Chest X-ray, AP view. Patient: 62 years old, sex M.
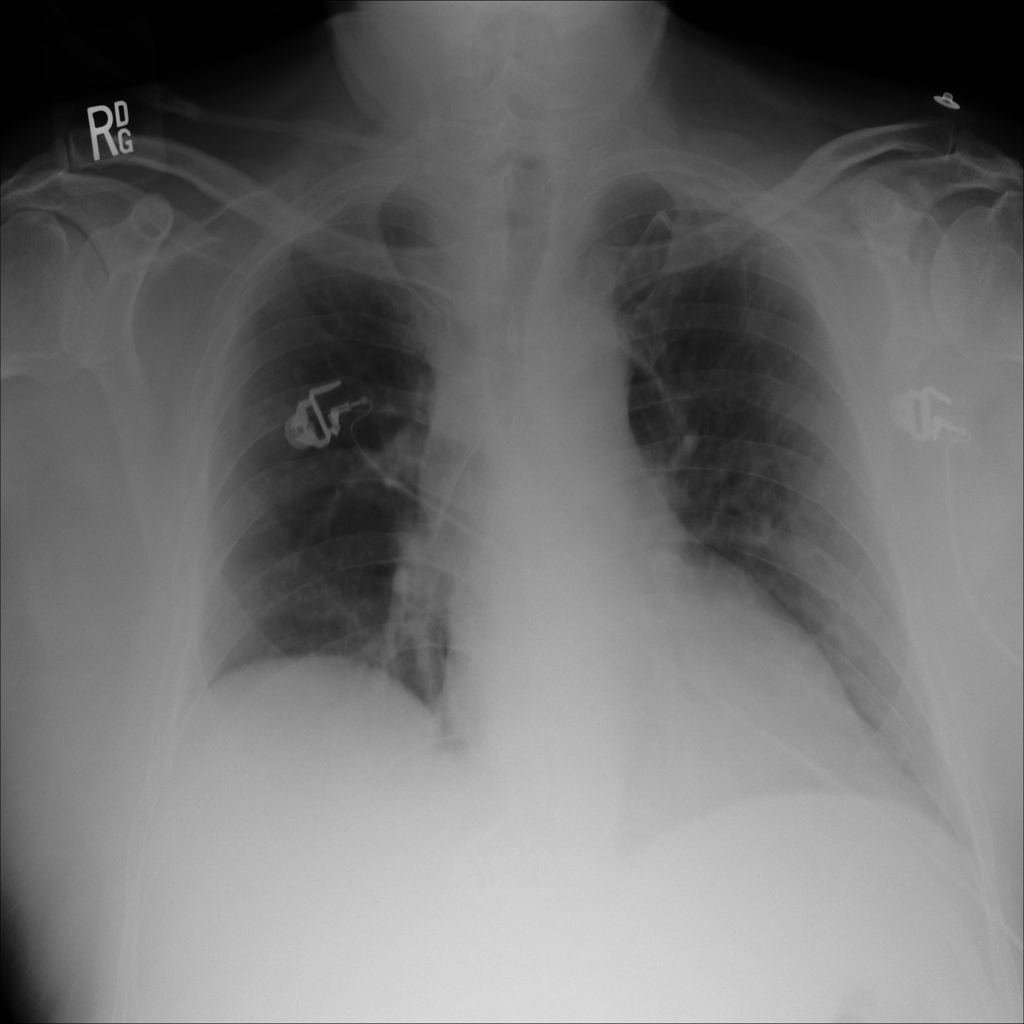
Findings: Atelectasis